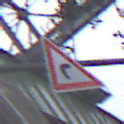
Verkehrszeichen: KurveRechts
Umgebung: Outdoor, Suburban
Tageszeit: MorningAfternoon
Wetter: Overcast
Licht: Natural
Jahreszeit: NotSpecified
Kontrast: LowContrast